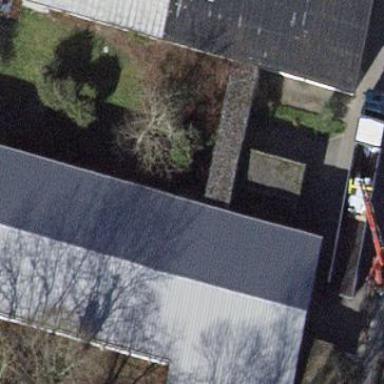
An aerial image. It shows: Commercial building.